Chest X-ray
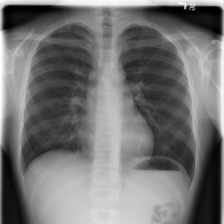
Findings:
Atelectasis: positive
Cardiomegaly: negative
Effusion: negative
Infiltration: negative
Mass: negative
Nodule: negative
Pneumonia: negative
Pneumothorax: negative
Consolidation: negative
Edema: negative
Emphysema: negative
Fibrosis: negative
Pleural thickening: negative
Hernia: negative